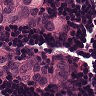
Metastatic tissue present: yes